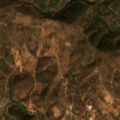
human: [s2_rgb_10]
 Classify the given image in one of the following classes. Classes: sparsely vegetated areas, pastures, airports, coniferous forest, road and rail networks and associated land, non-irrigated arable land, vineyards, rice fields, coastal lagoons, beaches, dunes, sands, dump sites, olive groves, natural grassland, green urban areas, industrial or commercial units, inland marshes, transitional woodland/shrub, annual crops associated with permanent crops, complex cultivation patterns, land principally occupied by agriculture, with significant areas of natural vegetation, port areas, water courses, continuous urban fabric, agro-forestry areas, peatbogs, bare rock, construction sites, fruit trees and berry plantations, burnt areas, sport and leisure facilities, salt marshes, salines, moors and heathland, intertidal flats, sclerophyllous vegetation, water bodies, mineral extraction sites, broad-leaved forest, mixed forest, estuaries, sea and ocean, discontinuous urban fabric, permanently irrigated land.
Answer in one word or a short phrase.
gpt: complex cultivation patterns, land principally occupied by agriculture, with significant areas of natural vegetation, agro-forestry areas, broad-leaved forest, mixed forest, sclerophyllous vegetation, transitional woodland/shrub